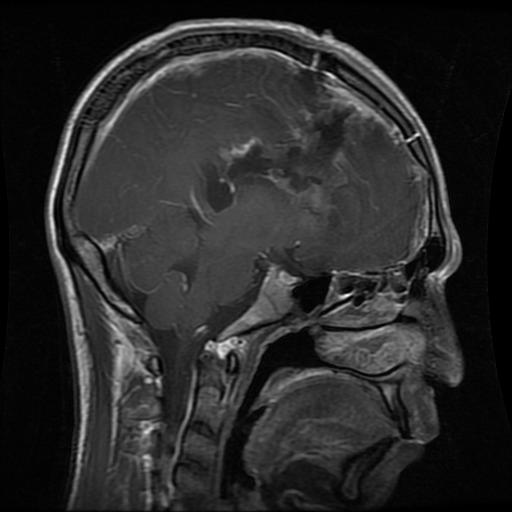
Label: glioma